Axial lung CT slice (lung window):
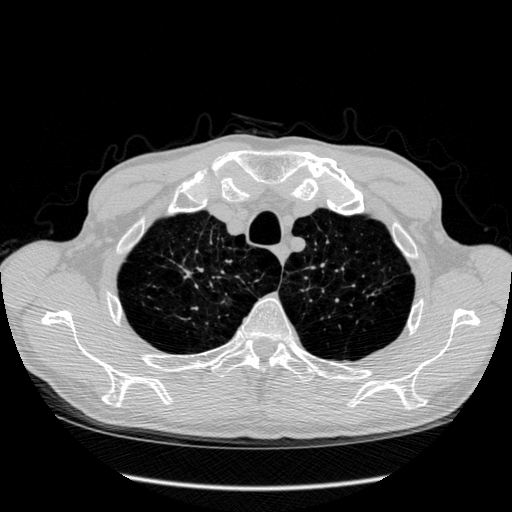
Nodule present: no